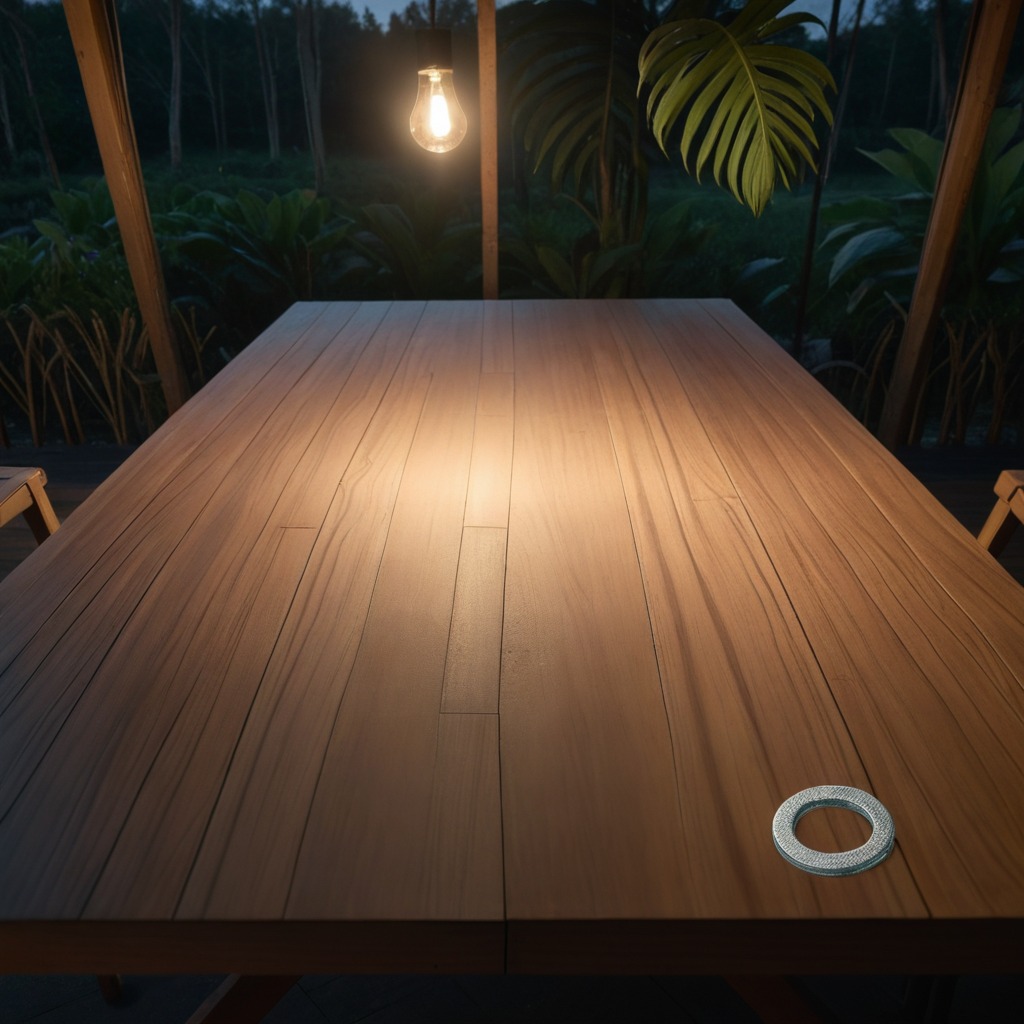
A flat metal washer lies on the wooden table.